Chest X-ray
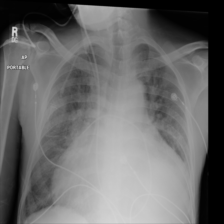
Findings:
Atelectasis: negative
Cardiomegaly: positive
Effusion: positive
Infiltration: negative
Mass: negative
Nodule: negative
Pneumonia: negative
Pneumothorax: negative
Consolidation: negative
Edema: negative
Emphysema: negative
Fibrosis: negative
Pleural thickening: negative
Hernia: negative